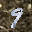
Label: 9